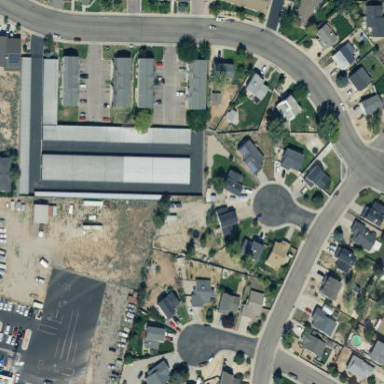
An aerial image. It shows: Storage rental shop located in building.